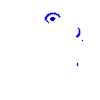
Particle: pion